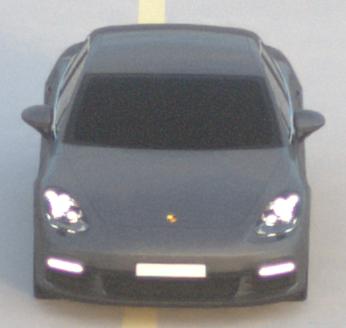
Make: Porsche
Model: Panamera
Detailed model: Panamera (971)
Model produced from: 2016/11
Model produced until: 2018/08
Doors: 5
Color: gray
Road condition: dry road
Daytime: sunrise or sunset
Contrast: low contrast